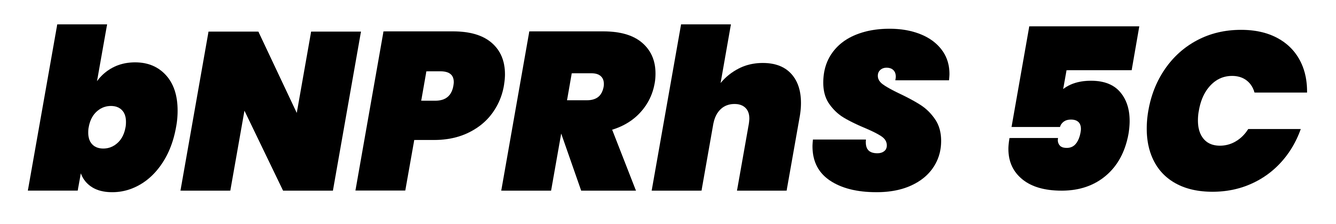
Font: Poppins-BlackItalic